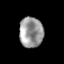
Tissue: prostate
Cell type: T cells
Senescence score: 0.2395
Nuclear area (px): 706
Mean DAPI intensity: 153.644